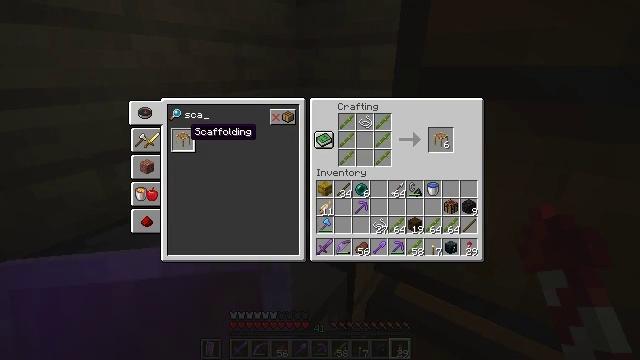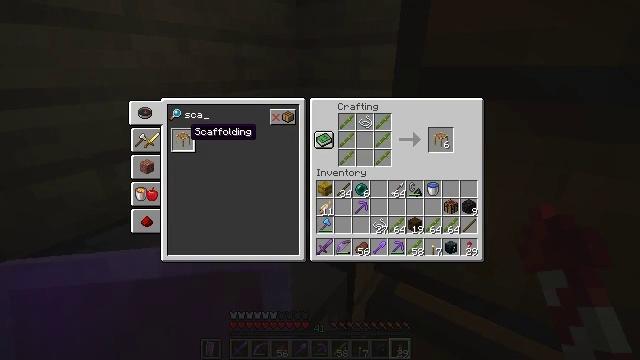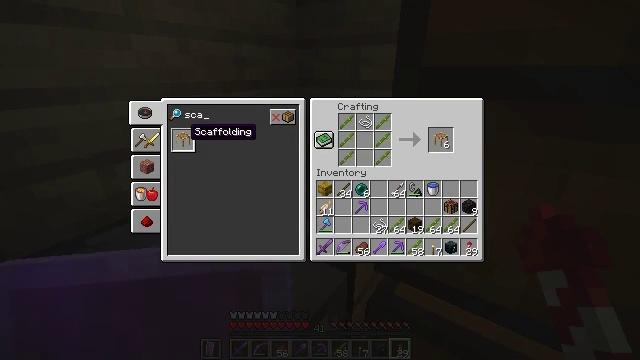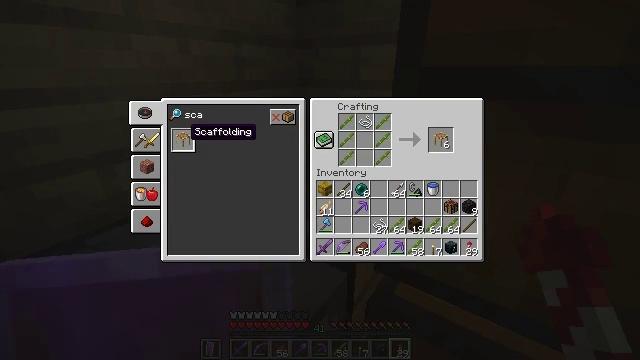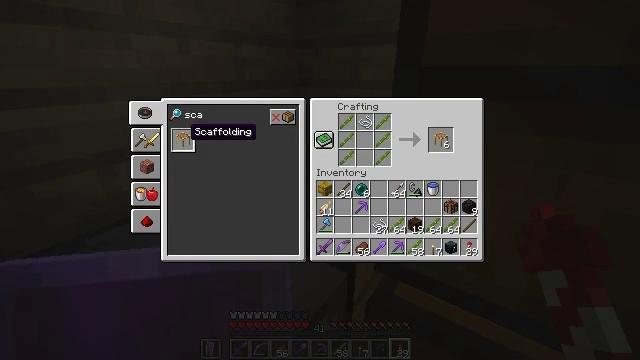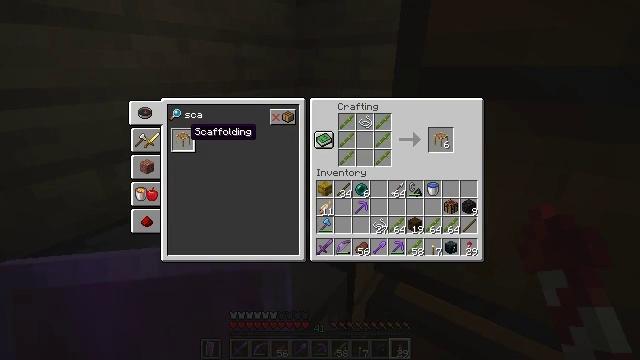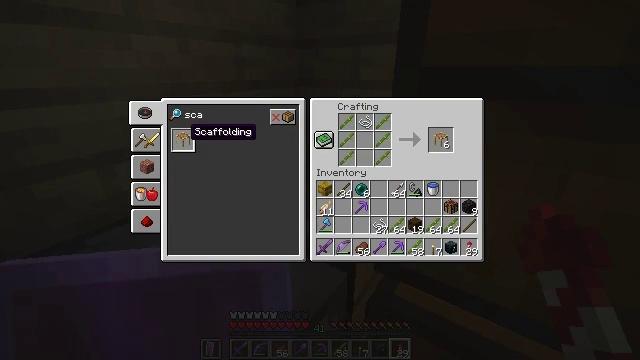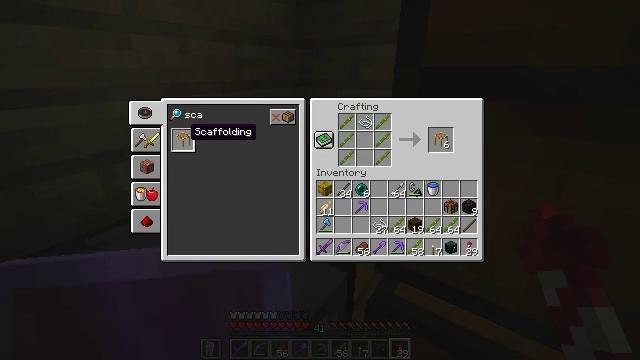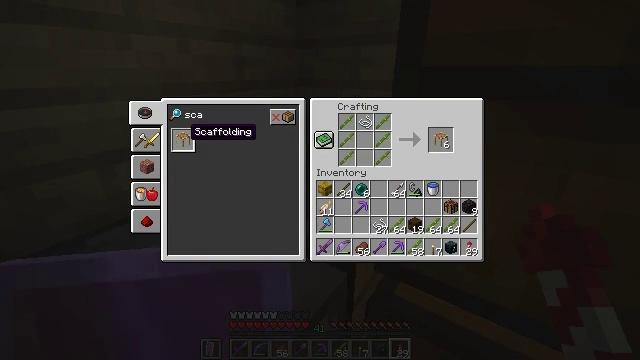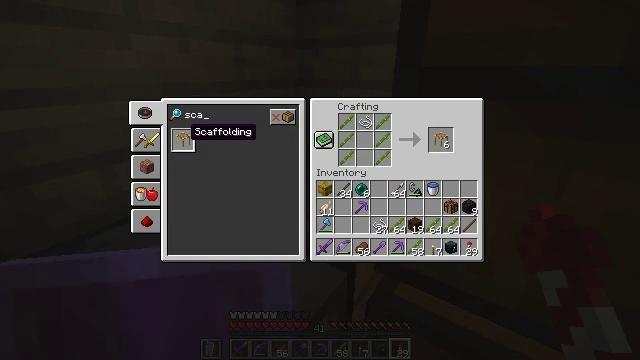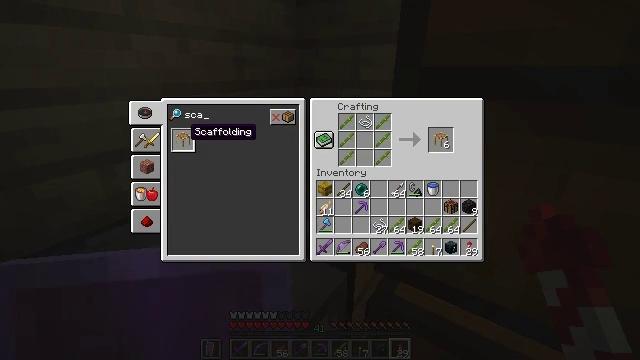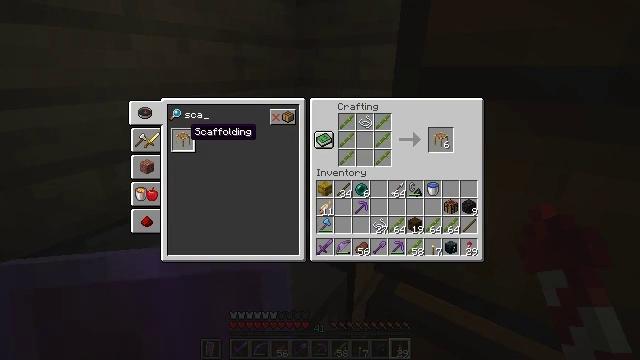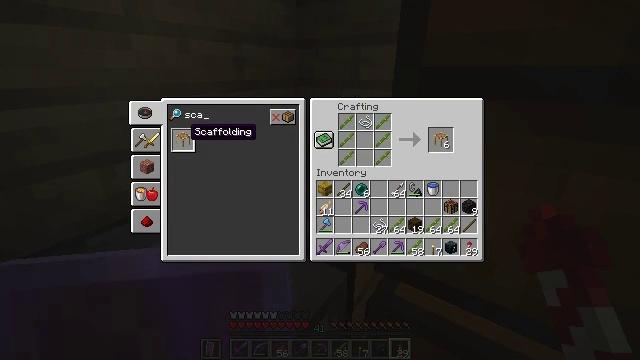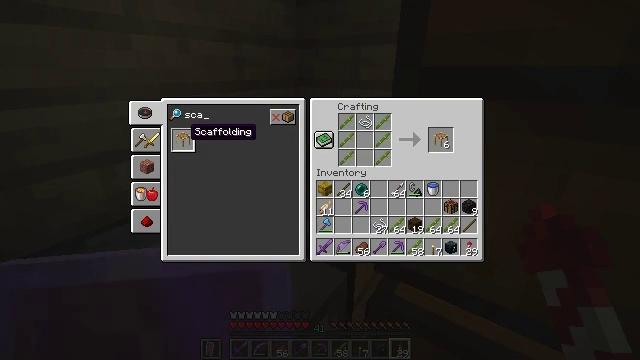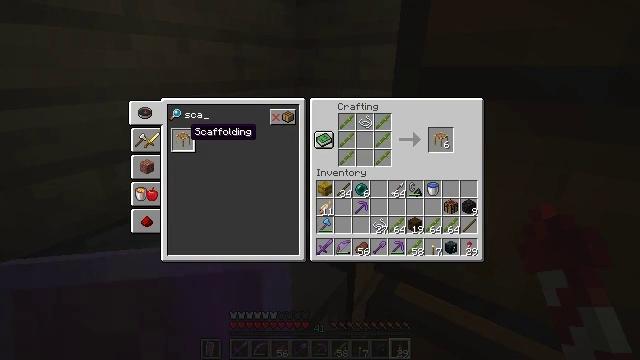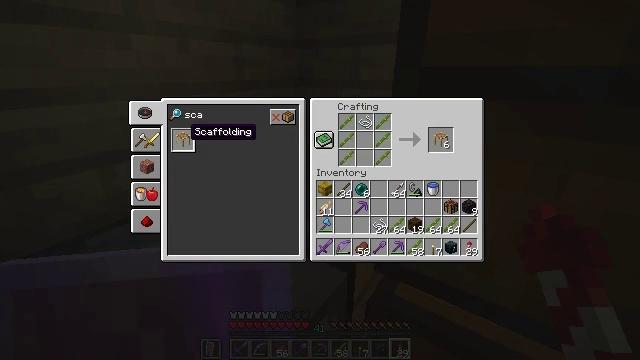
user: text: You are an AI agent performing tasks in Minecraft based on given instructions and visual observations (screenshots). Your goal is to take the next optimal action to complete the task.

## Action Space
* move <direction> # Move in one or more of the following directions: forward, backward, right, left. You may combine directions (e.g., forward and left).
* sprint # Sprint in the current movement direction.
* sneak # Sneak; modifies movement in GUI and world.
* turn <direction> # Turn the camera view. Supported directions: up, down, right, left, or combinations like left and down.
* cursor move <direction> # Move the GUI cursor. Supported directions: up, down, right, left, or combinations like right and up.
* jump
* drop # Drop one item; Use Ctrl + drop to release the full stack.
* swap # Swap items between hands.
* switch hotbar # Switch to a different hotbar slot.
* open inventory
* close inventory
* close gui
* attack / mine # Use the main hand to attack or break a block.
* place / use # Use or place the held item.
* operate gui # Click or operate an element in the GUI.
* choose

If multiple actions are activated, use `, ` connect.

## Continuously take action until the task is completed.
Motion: motion action
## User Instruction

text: Use bamboo and some string to create scaffolding in the crafting table.
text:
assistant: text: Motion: no_op
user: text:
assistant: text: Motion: no_op
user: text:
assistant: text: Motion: no_op
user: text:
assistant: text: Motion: no_op
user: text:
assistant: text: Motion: no_op
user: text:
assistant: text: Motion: no_op
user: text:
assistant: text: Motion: no_op
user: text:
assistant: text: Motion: no_op
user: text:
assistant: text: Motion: no_op
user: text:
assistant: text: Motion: no_op
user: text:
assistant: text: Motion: no_op
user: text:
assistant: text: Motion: no_op
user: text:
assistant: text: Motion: no_op
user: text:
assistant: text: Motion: no_op
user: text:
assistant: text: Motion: no_op
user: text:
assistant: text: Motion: no_op
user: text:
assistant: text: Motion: no_op
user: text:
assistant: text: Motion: no_op
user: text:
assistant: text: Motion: no_op
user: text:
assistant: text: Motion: no_op
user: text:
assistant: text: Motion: no_op
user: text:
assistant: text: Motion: no_op
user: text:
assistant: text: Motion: no_op
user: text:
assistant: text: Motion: no_op
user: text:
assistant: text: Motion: no_op
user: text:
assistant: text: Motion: no_op
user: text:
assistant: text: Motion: no_op
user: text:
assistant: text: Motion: no_op
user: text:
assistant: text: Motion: no_op
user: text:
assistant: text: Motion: turn left and down